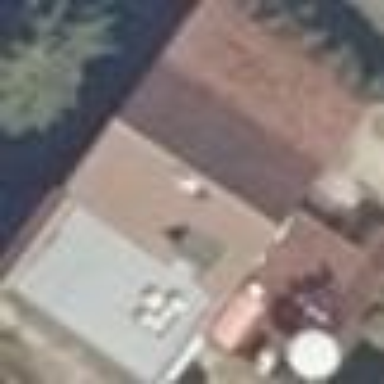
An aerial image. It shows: Simple and straightforward house.